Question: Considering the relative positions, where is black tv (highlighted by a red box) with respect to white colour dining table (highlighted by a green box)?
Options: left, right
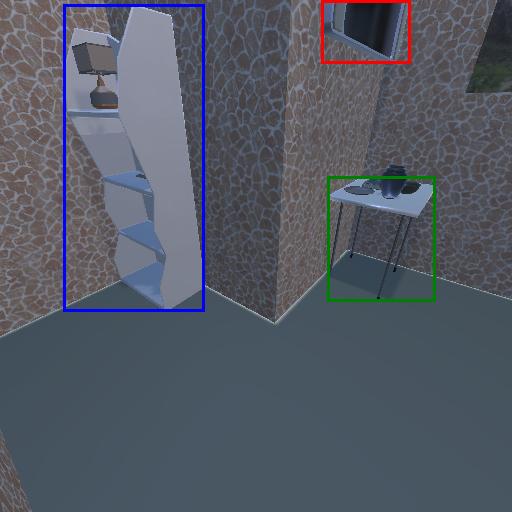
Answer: left